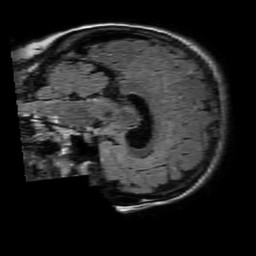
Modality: FLAIR
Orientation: sagittal
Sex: female
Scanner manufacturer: philips
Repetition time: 11 s
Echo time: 0.125 s